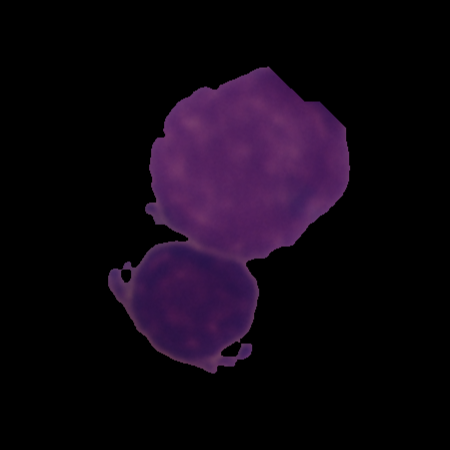
Label: healthy